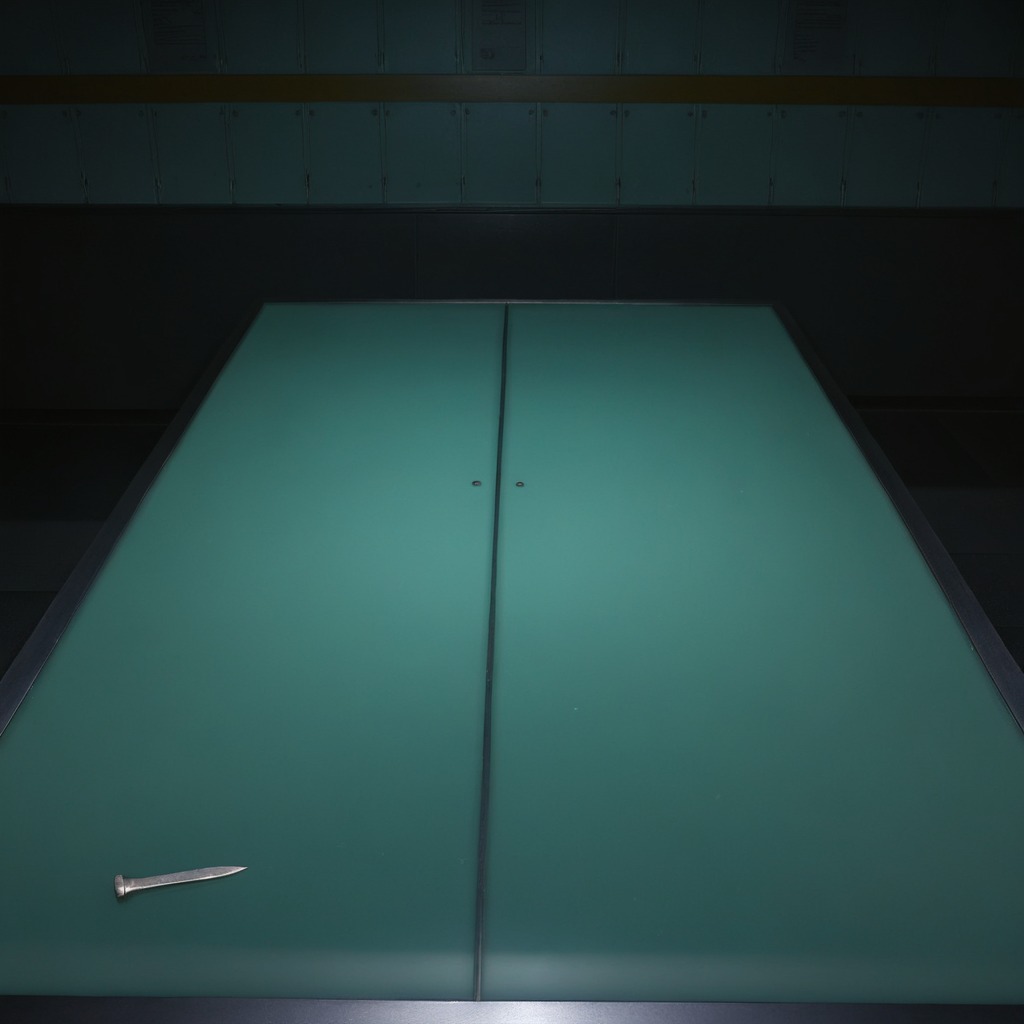
A nail is lying on the table in the railway signal maintenance room.